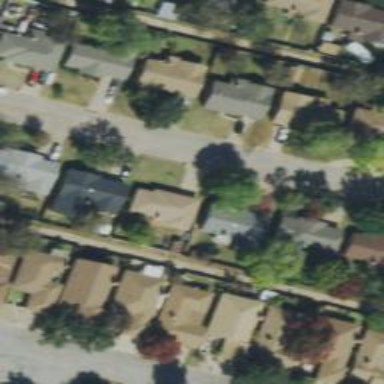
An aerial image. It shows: Neighborhood.